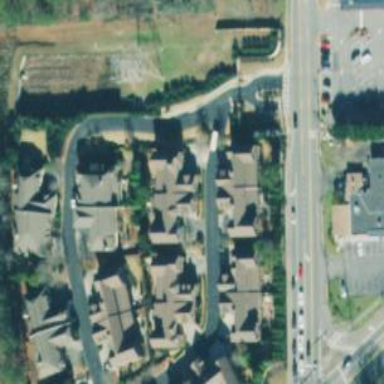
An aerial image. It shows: Neighborhood.